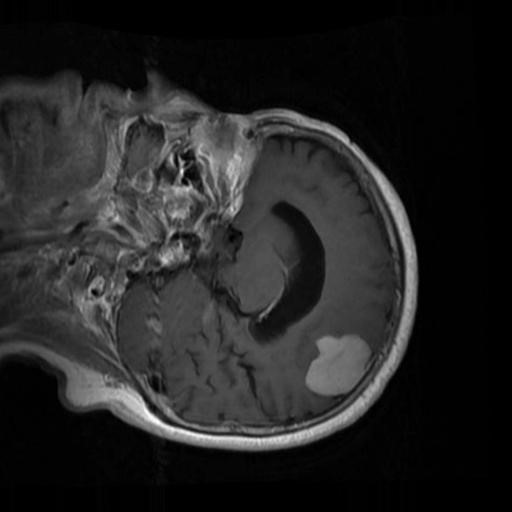
Label: brain_menin